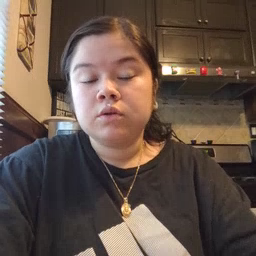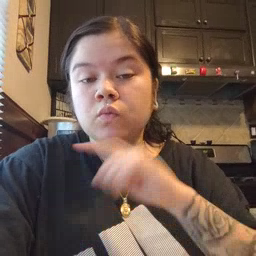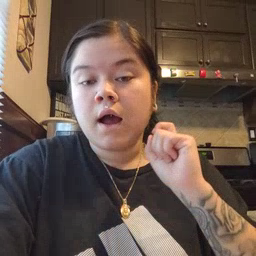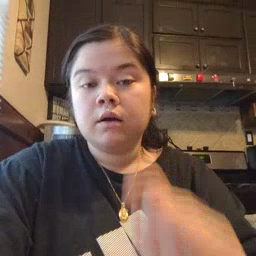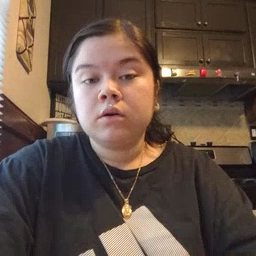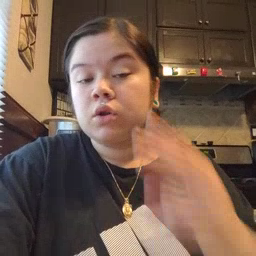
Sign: dry